Chest X-ray:
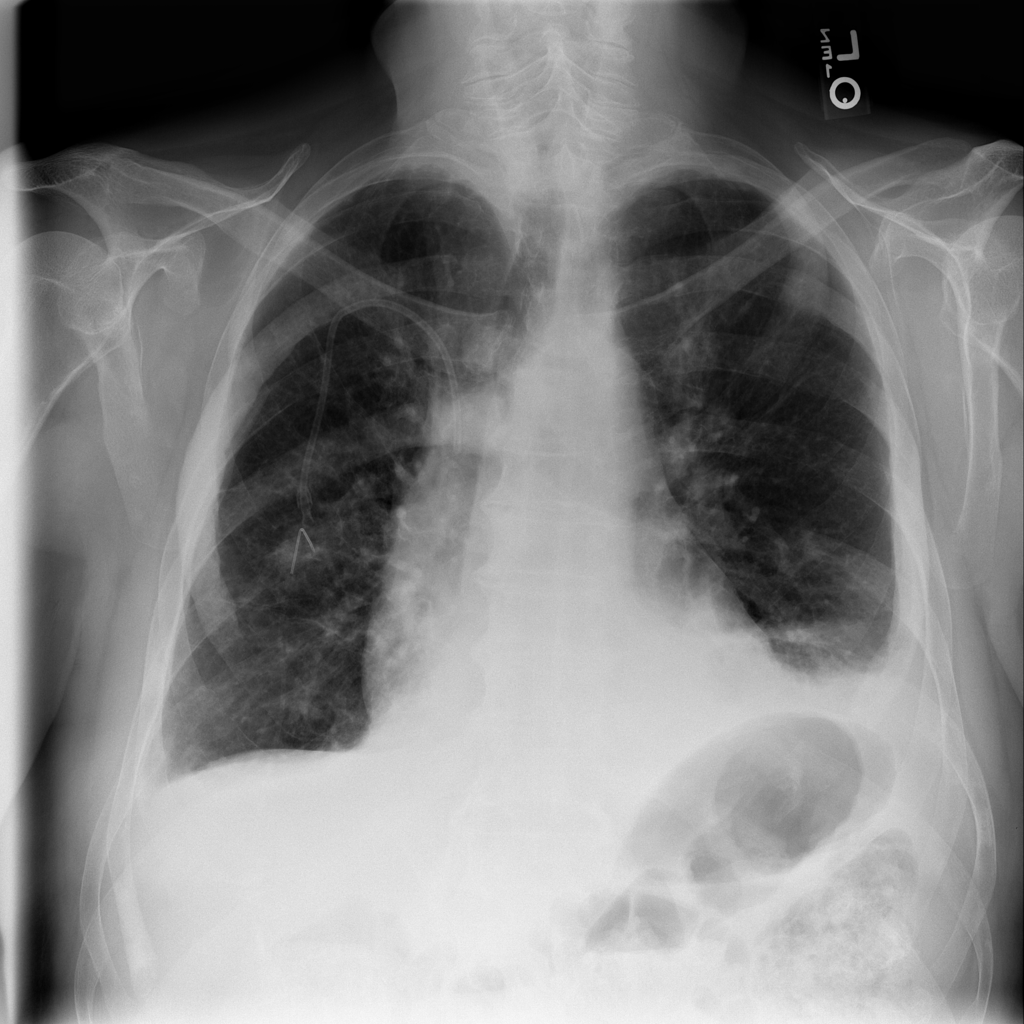
Findings: Consolidation, Effusion, Cardiomegaly
No abnormal finding: no